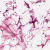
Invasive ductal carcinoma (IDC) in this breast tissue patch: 0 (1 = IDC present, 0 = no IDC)